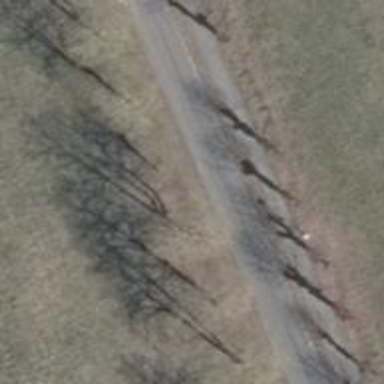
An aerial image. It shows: Avenue of trees.